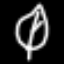
Label: leaf